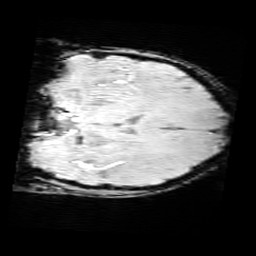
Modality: SWI
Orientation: coronal
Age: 12
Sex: female
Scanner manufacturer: siemens
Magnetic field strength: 3 T
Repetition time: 0.027 s
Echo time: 0.02 s